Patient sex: M
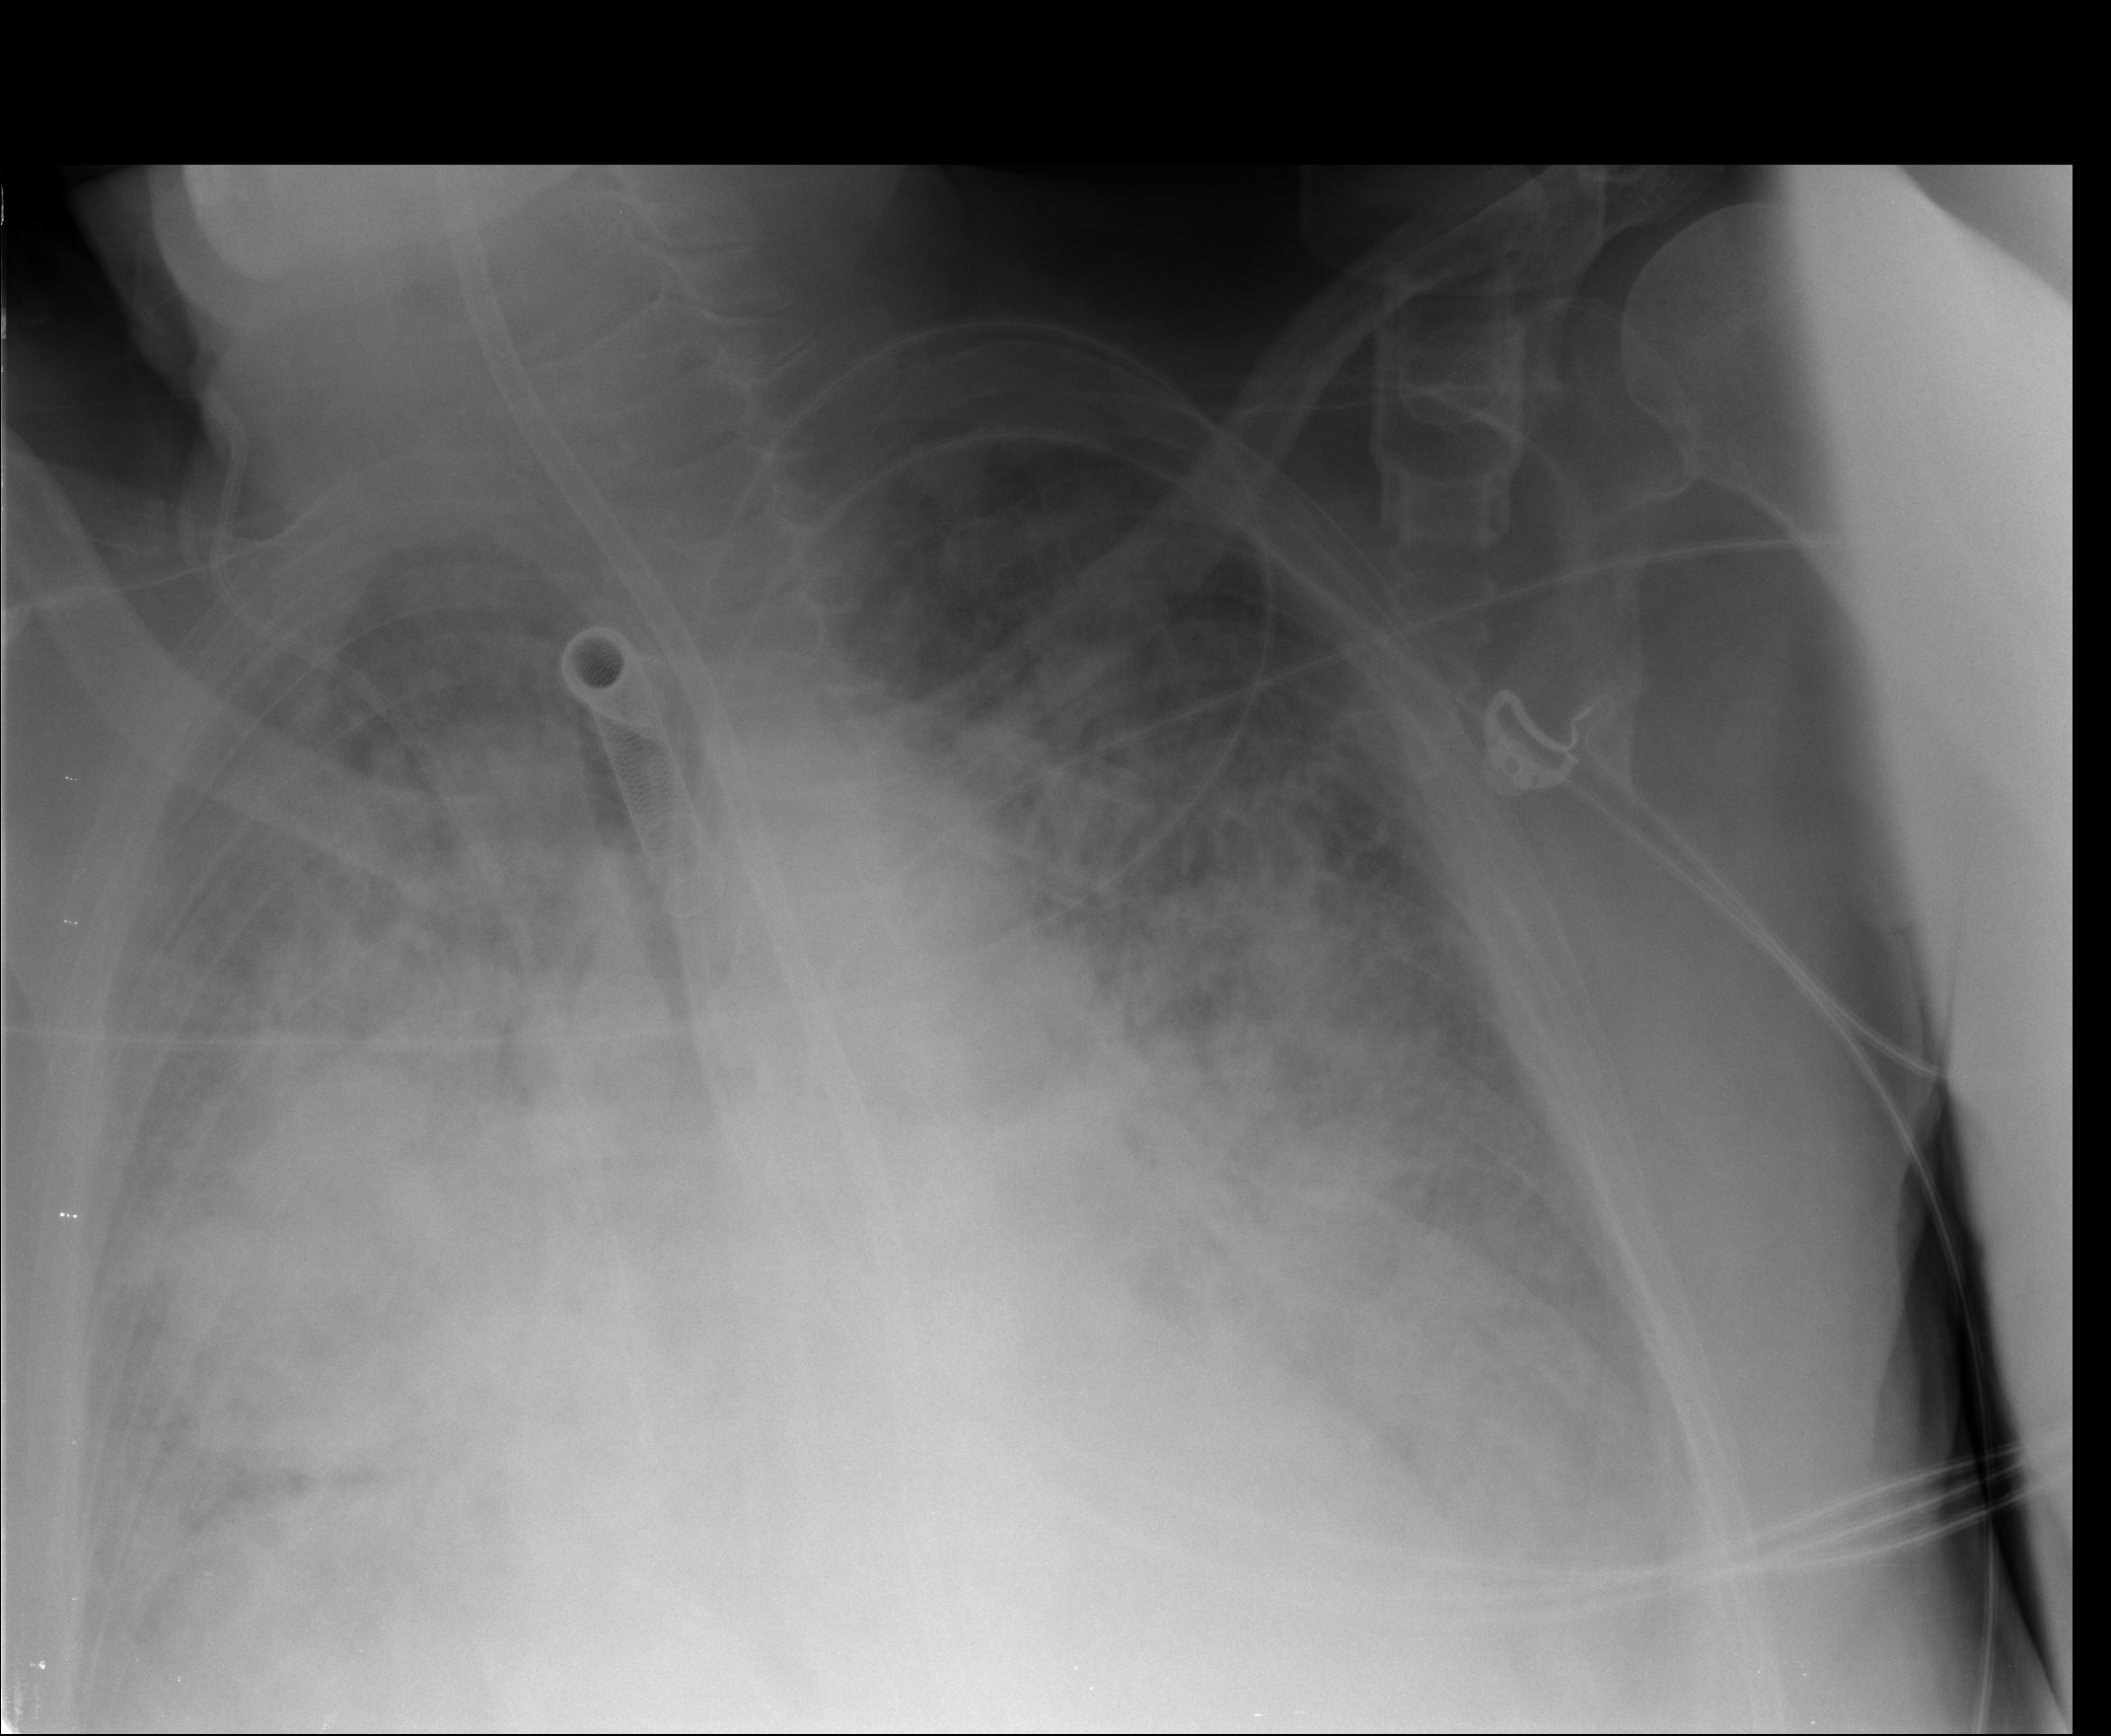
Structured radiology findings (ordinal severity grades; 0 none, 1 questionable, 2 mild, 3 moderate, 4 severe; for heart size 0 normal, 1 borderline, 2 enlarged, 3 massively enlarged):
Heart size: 2
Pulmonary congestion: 3
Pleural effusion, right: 2
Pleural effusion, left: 2
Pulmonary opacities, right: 4
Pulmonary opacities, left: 3
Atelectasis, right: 3
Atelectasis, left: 3